Question: Somehow I could not build my very first Dart web components example. The project is very simple and taken from <URL>.
First the 'build.dart' file should be places in root folder of the project (not in 'web/' folder) <- is that true ?
Here is the code:
'''
Project
\--ui
\-- test_component.html
<!DOCTYPE html>
<html lang="en">
<body>
<element name="x-click-counter" constructor="CounterComponent" extends="div">
<template>
<button on-click="increment()">Click me</button>
<span>(click count: {{count}})</span>
</template>
<script type="application/dart" src="test_component.dart"></script>
</element>
<!-- more below... -->
</body>
</html>
\-- test_component.dart
library test_component;
import 'package:web_ui/web_ui.dart';
class CounterComponent extends WebComponent
{
int count = 0;
void increment(e)
{
count++;
}
}
\-- web
\-- index.html
<!DOCTYPE html>
<html lang="en">
<head>
<meta charset="utf-8">
<meta http-equiv="X-UA-Compatible" content="IE=edge,chrome=1">
<link rel="components" href="ui/test_component.html">
<title>Dart * TodoMVC</title>
</head>
<body>
<x-click-counter></x-click-counter>
<script type="application/dart">main() {}</script>
</body>
</html>
\-- build.dart
import 'dart:io';
import 'packages/web_ui/component_build.dart';
void main()
{
build(new Options().arguments, ['web/index.html']);
}
'''
Just after I moved 'build.dart' to root folder strange error occurred:
--- 00:51:50 01/04/2013 build.dart --machine --changed=web\index.html ---
file:/C:/Projects/ProtonUiComponents/build.dart
build.dart returned error code 255
Uncaught Error: Class '_File' has no instance method 'open' with matching arguments.
NoSuchMethodError: incorrect number of arguments passed to method named 'open'
Receiver: Instance of '_File@0x1da10ec4'
Tried calling: open(mode: Instance of 'FileMode')
Found: open(mode)
Stack Trace:
'''
#0 Object.noSuchMethod (dart:core-patch:1884:25)
#1 ConsoleFileSystem.writeString (file:///C:/Projects/ProtonUiComponents/packages/web_ui/src/file_system/console.dart:22:43)
#2 writeFile (file:///C:/Projects/ProtonUiComponents/packages/web_ui/dwc.dart:103:27)
#3 emitFiles.<anonymous closure> (file:///C:/Projects/ProtonUiComponents/packages/web_ui/dwc.dart:91:35)
#4 List.forEach (dart:core-patch:1219:8)
#5 emitFiles (file:///C:/Projects/ProtonUiComponents/packages/web_ui/dwc.dart:91:18)
#6 run.<anonymous closure>.<anonymous closure> (file:///C:/Projects/ProtonUiComponents/packages/web_ui/dwc.dart:85:29)
#7 _ThenFuture._sendValue (dart:async:463:24)
#8 _FutureImpl._setValue (dart:async:361:26)
#9 _FutureListenerWrapper._sendValue (dart:async:221:21)
#10 _FutureImpl._setValue (dart:async:361:26)
#11 _FutureImpl._setOrChainValue (dart:async:437:16)
#12 _ThenFuture._sendValue (dart:async:473:21)
#13 _FutureImpl._setValue (dart:async:361:26)
#14 _FutureListenerWrapper._sendValue (dart:async:221:21)
#15 _FutureImpl._setValue (dart:async:361:26)
#16 _FutureImpl._setOrChainValue (dart:async:437:16)
#17 _ThenFuture._sendValue (dart:async:473:21)
#18 _FutureImpl._setValue (dart:async:361:26)
#19 _CompleterImpl.complete (dart:async:190:21)
#20 _FutureImpl._FutureImpl.wait.<anonymous closure> (dart:async:273:29)
#21 _ThenFuture._sendValue (dart:async:463:24)
#22 _FutureImpl._setValue (dart:async:361:26)
#23 _CatchErrorFuture._sendValue (dart:async:485:14)
#24 _FutureImpl._setValue (dart:async:361:26)
#25 Stream.reduce.<anonymous closure> (dart:async:699:23)
'''
If I run 'build.dart' manually I receive and error in 'dwc.dart':
'type 'ConsoleFileSystem' is not a subtype of type 'FileSystem' of 'fileSystem'.'
then the 'index.html' could no be run at all (not in Dartium nor in Javascript) with Dart Editor error:

What I'm doing wrong ?
Update:
- - -
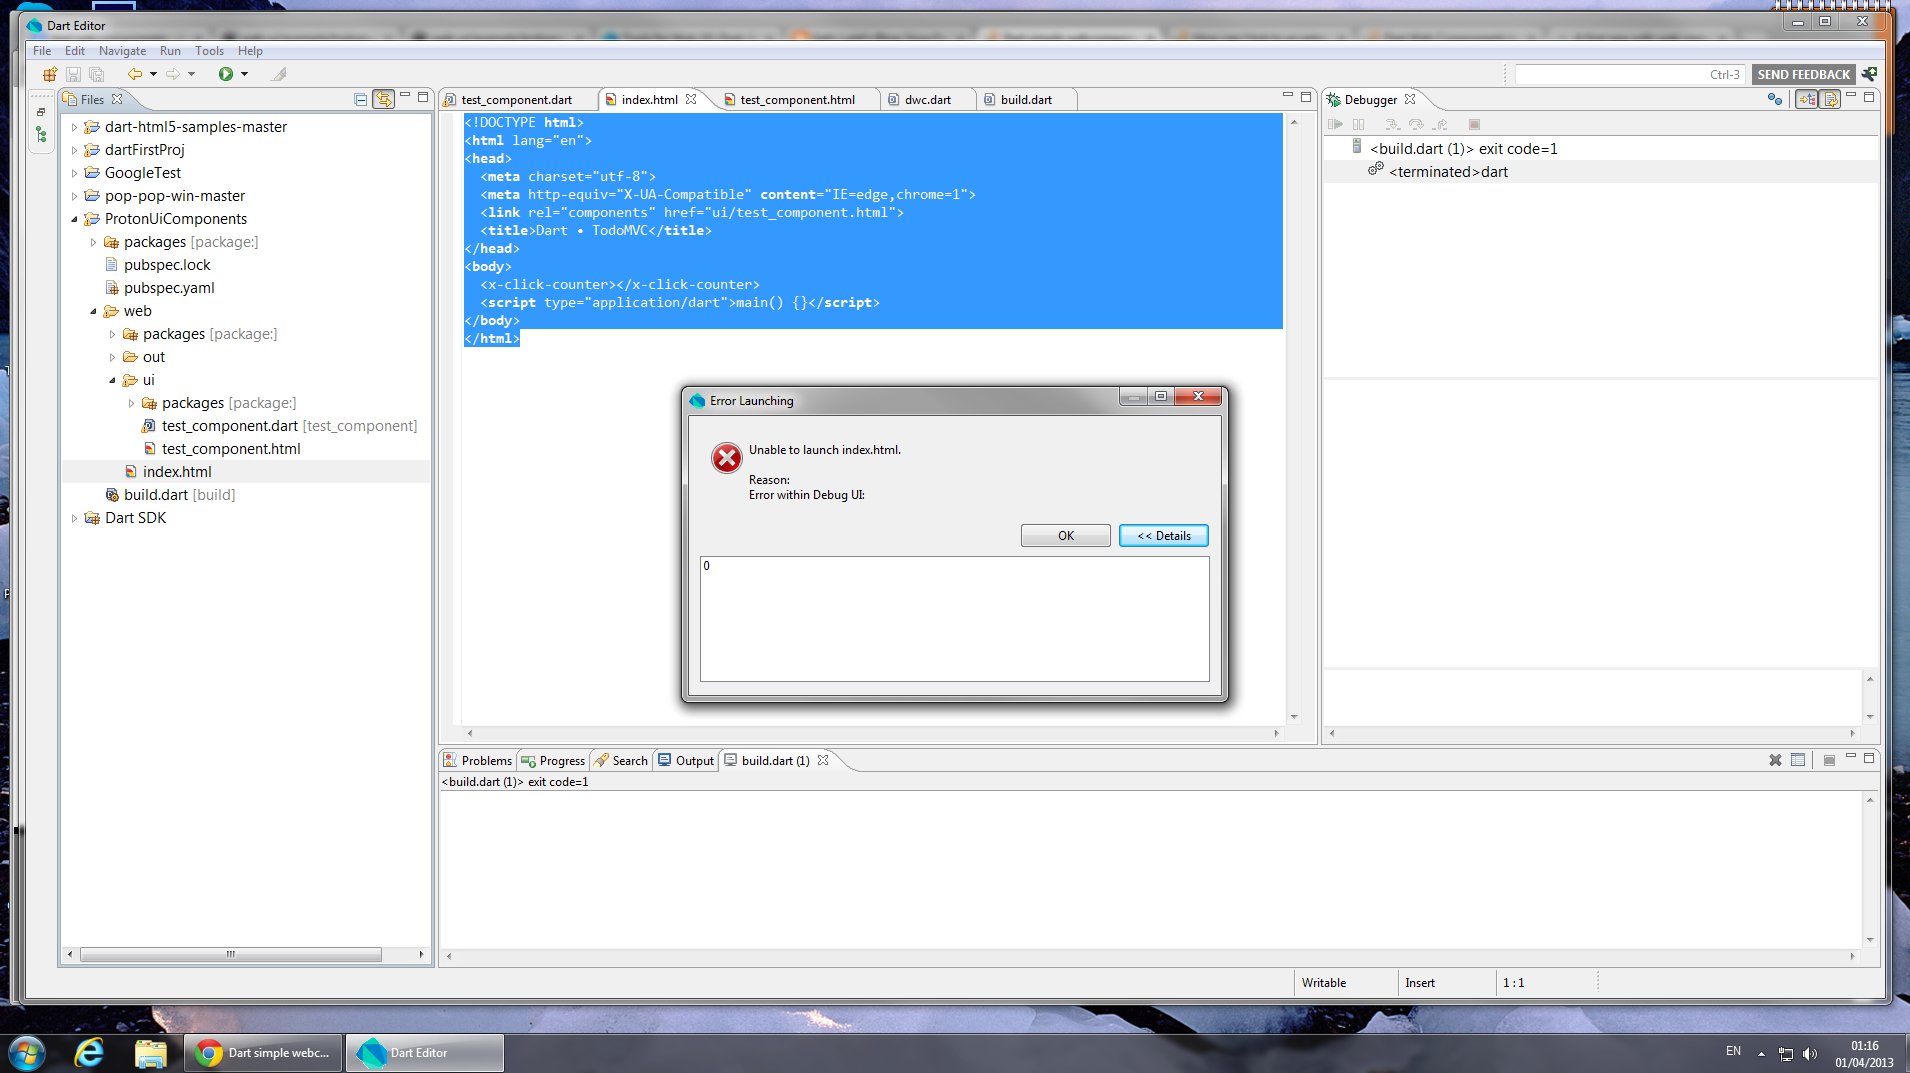
Answer: Current editor version (as of 1st of April 2013) is 20602. Updating to the newest version should fix it.
<URL>